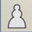
Piece: wP